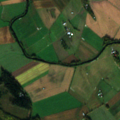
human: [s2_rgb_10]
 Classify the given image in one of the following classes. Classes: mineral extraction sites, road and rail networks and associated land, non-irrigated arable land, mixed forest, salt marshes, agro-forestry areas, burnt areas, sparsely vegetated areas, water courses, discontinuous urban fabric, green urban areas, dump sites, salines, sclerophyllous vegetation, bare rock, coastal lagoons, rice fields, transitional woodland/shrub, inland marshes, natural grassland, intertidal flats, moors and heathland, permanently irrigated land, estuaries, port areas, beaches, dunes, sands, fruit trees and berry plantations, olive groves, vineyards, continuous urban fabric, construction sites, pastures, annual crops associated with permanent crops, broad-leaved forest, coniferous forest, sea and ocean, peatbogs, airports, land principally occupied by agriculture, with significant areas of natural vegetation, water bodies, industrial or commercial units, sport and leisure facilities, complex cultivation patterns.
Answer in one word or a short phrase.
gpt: non-irrigated arable land, mixed forest